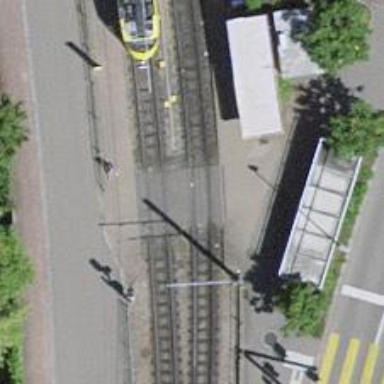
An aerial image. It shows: Uncontrolled railway crossing.